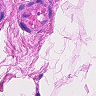
Metastatic tissue present: no